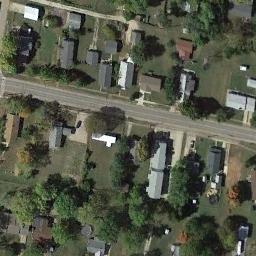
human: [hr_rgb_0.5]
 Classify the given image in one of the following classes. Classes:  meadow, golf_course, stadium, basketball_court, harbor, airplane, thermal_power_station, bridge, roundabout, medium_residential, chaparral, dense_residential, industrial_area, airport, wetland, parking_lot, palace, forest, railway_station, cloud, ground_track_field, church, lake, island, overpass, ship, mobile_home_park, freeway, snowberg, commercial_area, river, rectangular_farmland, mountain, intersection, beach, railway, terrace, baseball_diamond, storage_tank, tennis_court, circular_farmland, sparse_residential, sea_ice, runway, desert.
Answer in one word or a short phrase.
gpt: medium_residential